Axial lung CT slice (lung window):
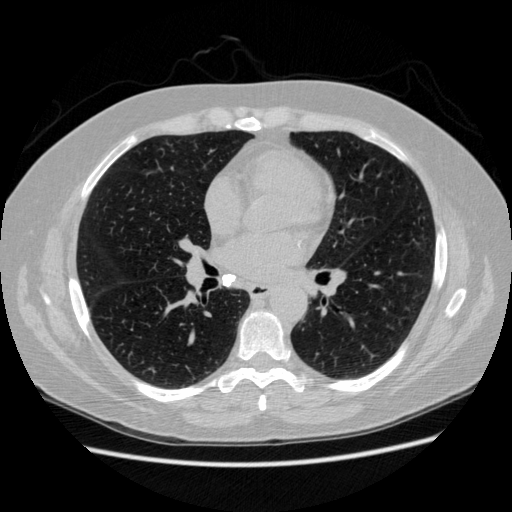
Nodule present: no